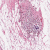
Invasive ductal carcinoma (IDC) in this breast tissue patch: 0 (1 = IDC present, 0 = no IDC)